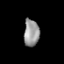
Tissue: prostate
Cell type: B cells
Senescence score: 0.7417
Nuclear area (px): 411
Mean DAPI intensity: 150.988